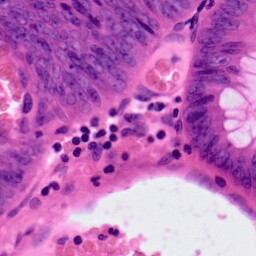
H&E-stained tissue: Colon